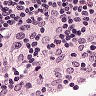
Metastatic tissue present: no